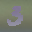
Label: 3